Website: apple
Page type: customer-info-address
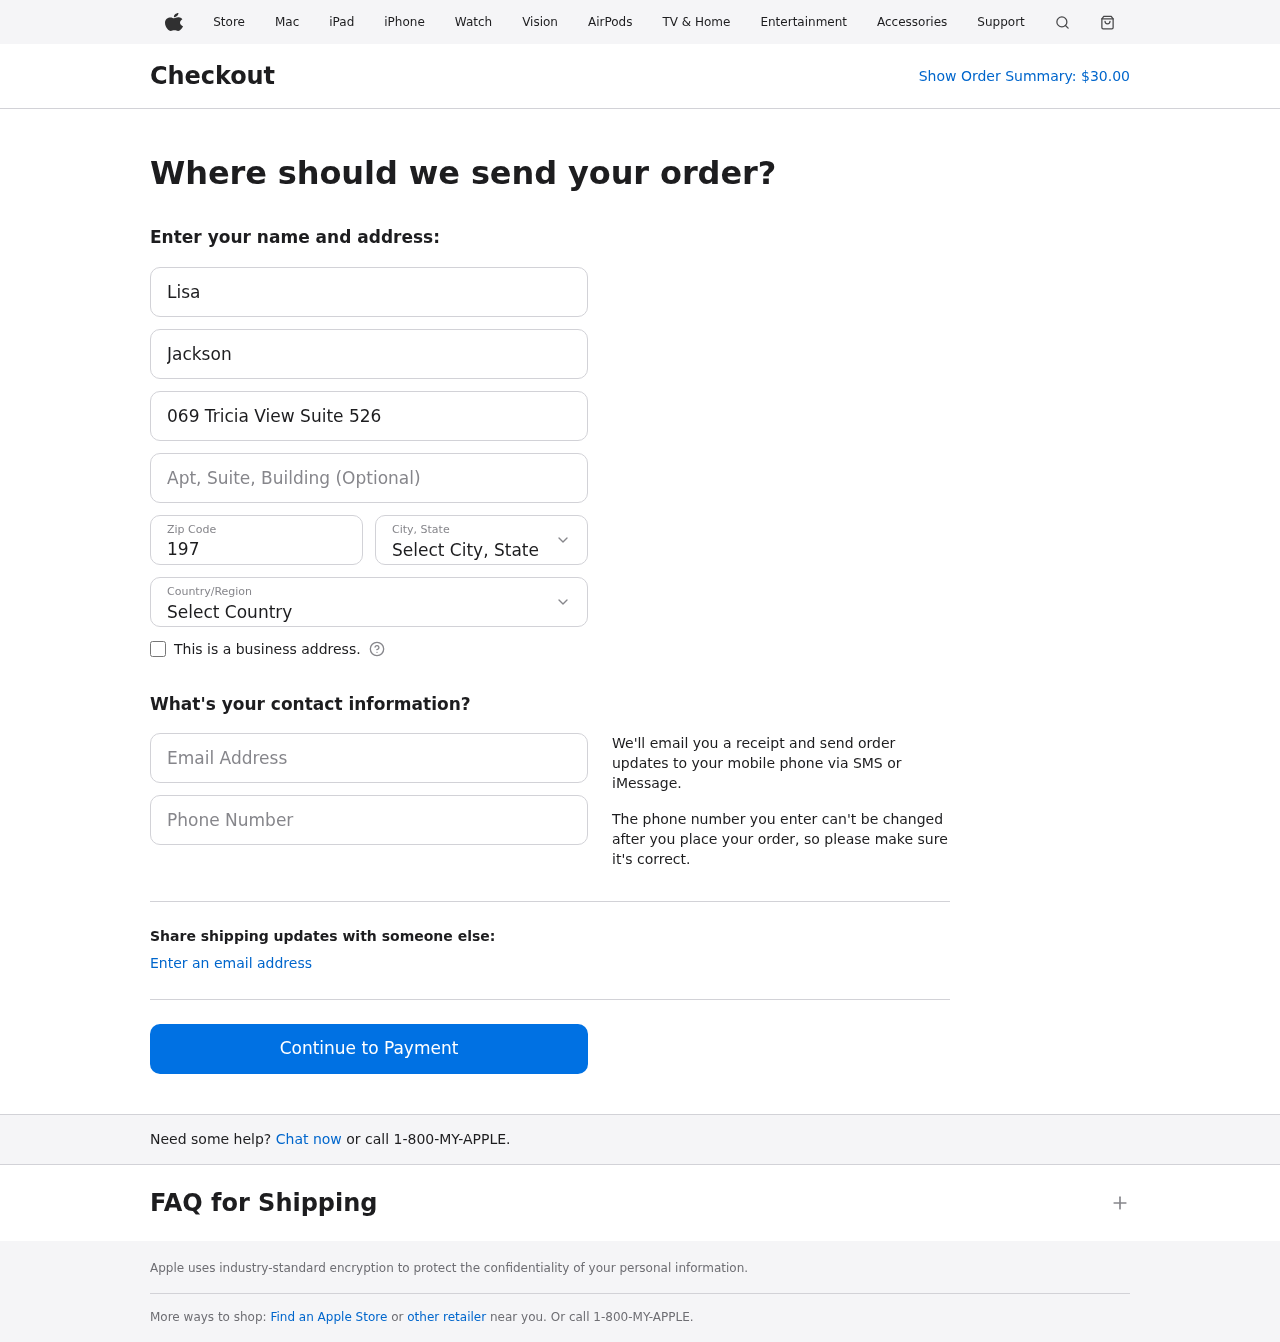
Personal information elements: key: PII_CITY_STATE
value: Wallacemouth, IL
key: PII_COUNTRY
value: United States
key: PII_EMAIL
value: ljackson@gmail.com
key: PII_FIRSTNAME
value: Lisa
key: PII_LASTNAME
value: Jackson
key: PII_PHONE
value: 2047251061
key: PII_POSTCODE
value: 19765
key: PII_STREET
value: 069 Tricia View Suite 526
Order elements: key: ORDER_TOTAL
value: $30.00